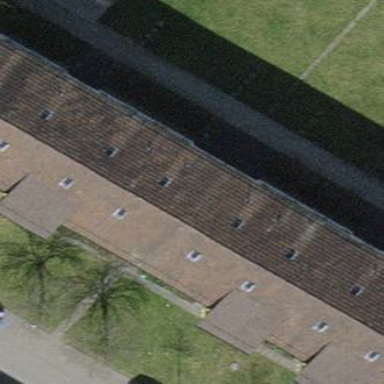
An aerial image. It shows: Gabled roof tile apartment building.